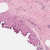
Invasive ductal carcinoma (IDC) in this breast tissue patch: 0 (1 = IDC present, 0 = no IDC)